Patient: sex F, age 59
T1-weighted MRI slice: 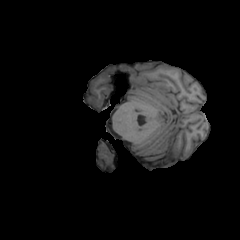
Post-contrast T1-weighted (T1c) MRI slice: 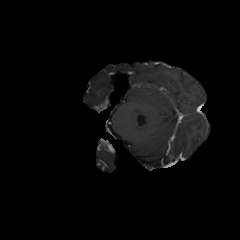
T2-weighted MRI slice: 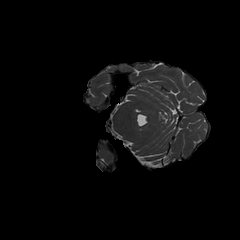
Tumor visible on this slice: no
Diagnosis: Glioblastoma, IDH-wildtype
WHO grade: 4